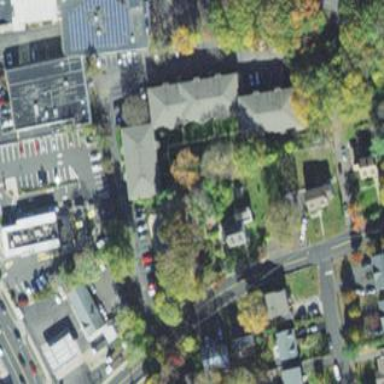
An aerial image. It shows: Part of building.